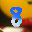
Label: 8